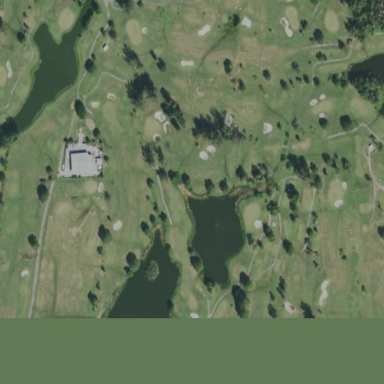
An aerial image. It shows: Golf course.